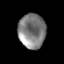
Tissue: prostate
Cell type: T cells
Senescence score: 0.3567
Nuclear area (px): 921
Mean DAPI intensity: 126.937